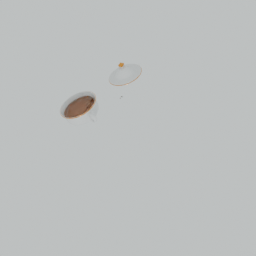
Label: tools